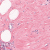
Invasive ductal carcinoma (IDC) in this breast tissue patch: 0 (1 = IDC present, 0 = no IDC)